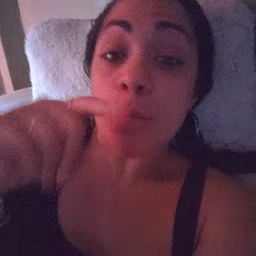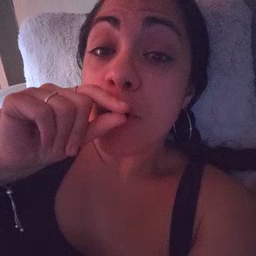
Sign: bird